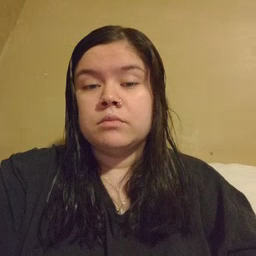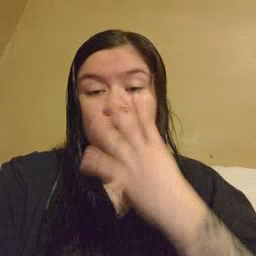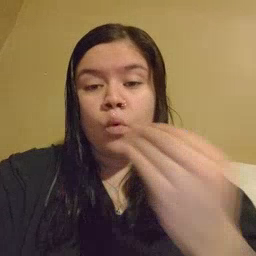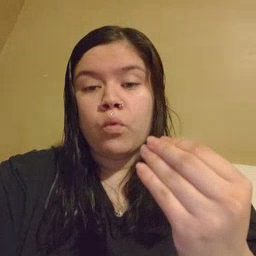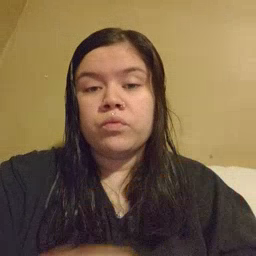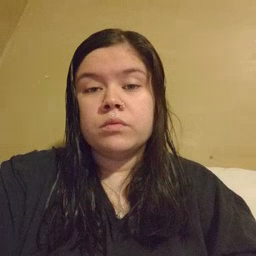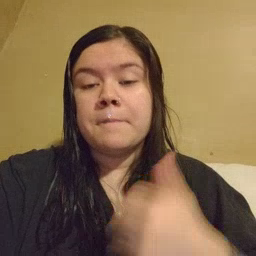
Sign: wolf